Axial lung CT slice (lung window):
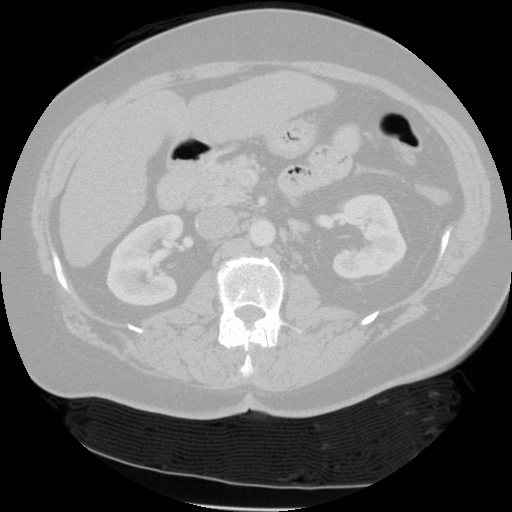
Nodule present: no